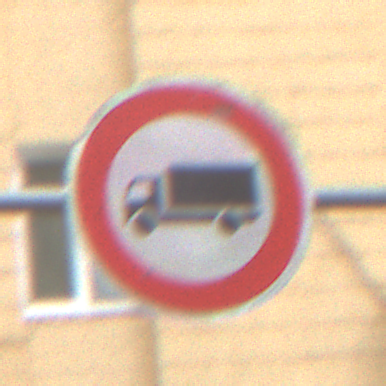
Verkehrszeichen: VerbotFuerKraftfahrzeugeUeberDreiKommaFuenfTonnen
Umgebung: Outdoor, Urban
Tageszeit: MorningAfternoon
Wetter: Overcast
Licht: Natural
Jahreszeit: NotSpecified
Kontrast: LowContrast